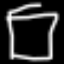
Label: square